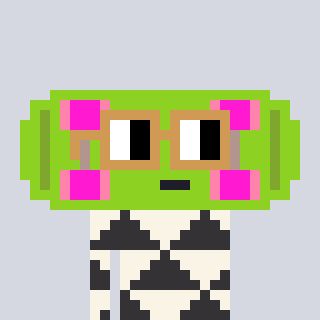
a pixel art character with square brown glasses, a skateboard-shaped head and a grayscale-colored body on a cool background